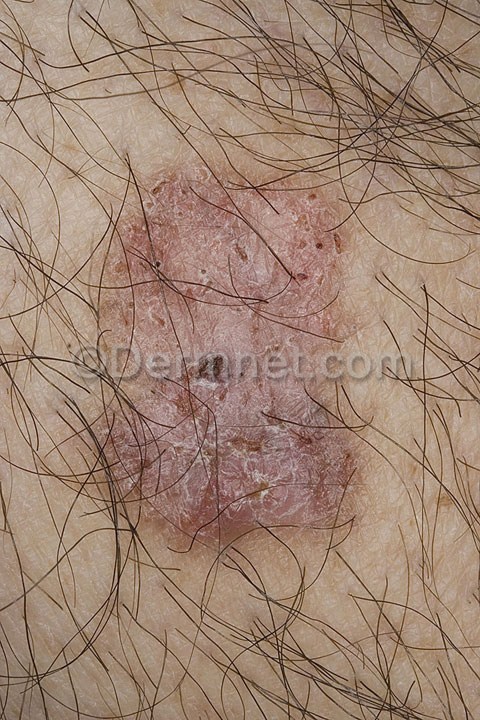
Disease: Actinic Keratosis Basal Cell Carcinoma and other Malignant Lesions